Question: I m making a web site from photoshop sketch.
And I have a text wit
> font-family Segoe Ui and font-style: Light.
In photoshop It looks like this:
So how to set this in css to p element?
'''
p {
}
'''
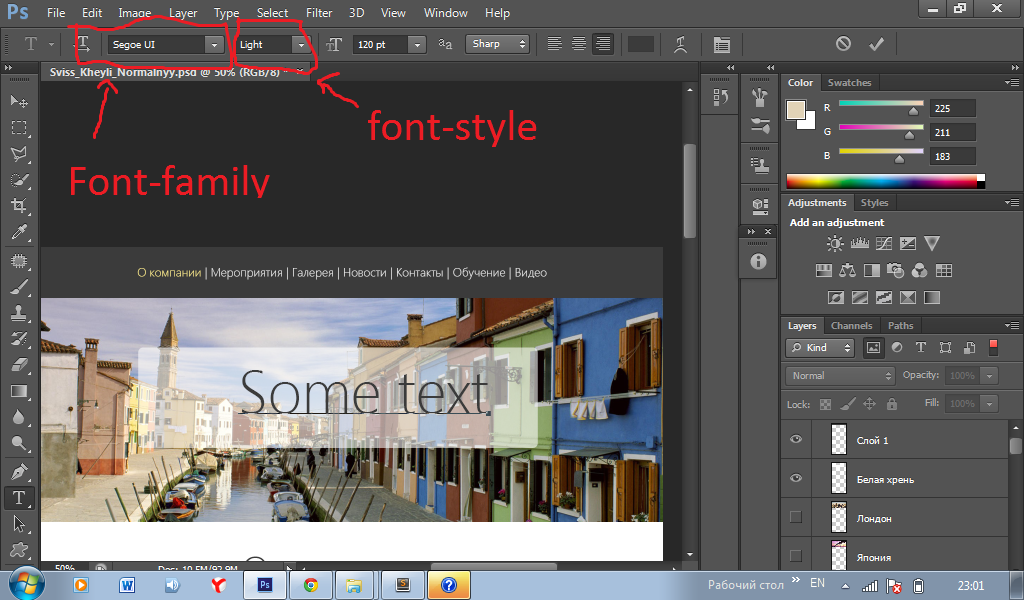
Answer: Use 'font-weight' which takes values like:
'''
p {
font-weight: 100; /* 100, 200, 300, ... 900, normal, bold, bolder, lighter */
}
'''
See the documentation on <URL>.